Field crop: maize
Growth stage: 2
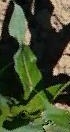
Species: maize